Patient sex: M
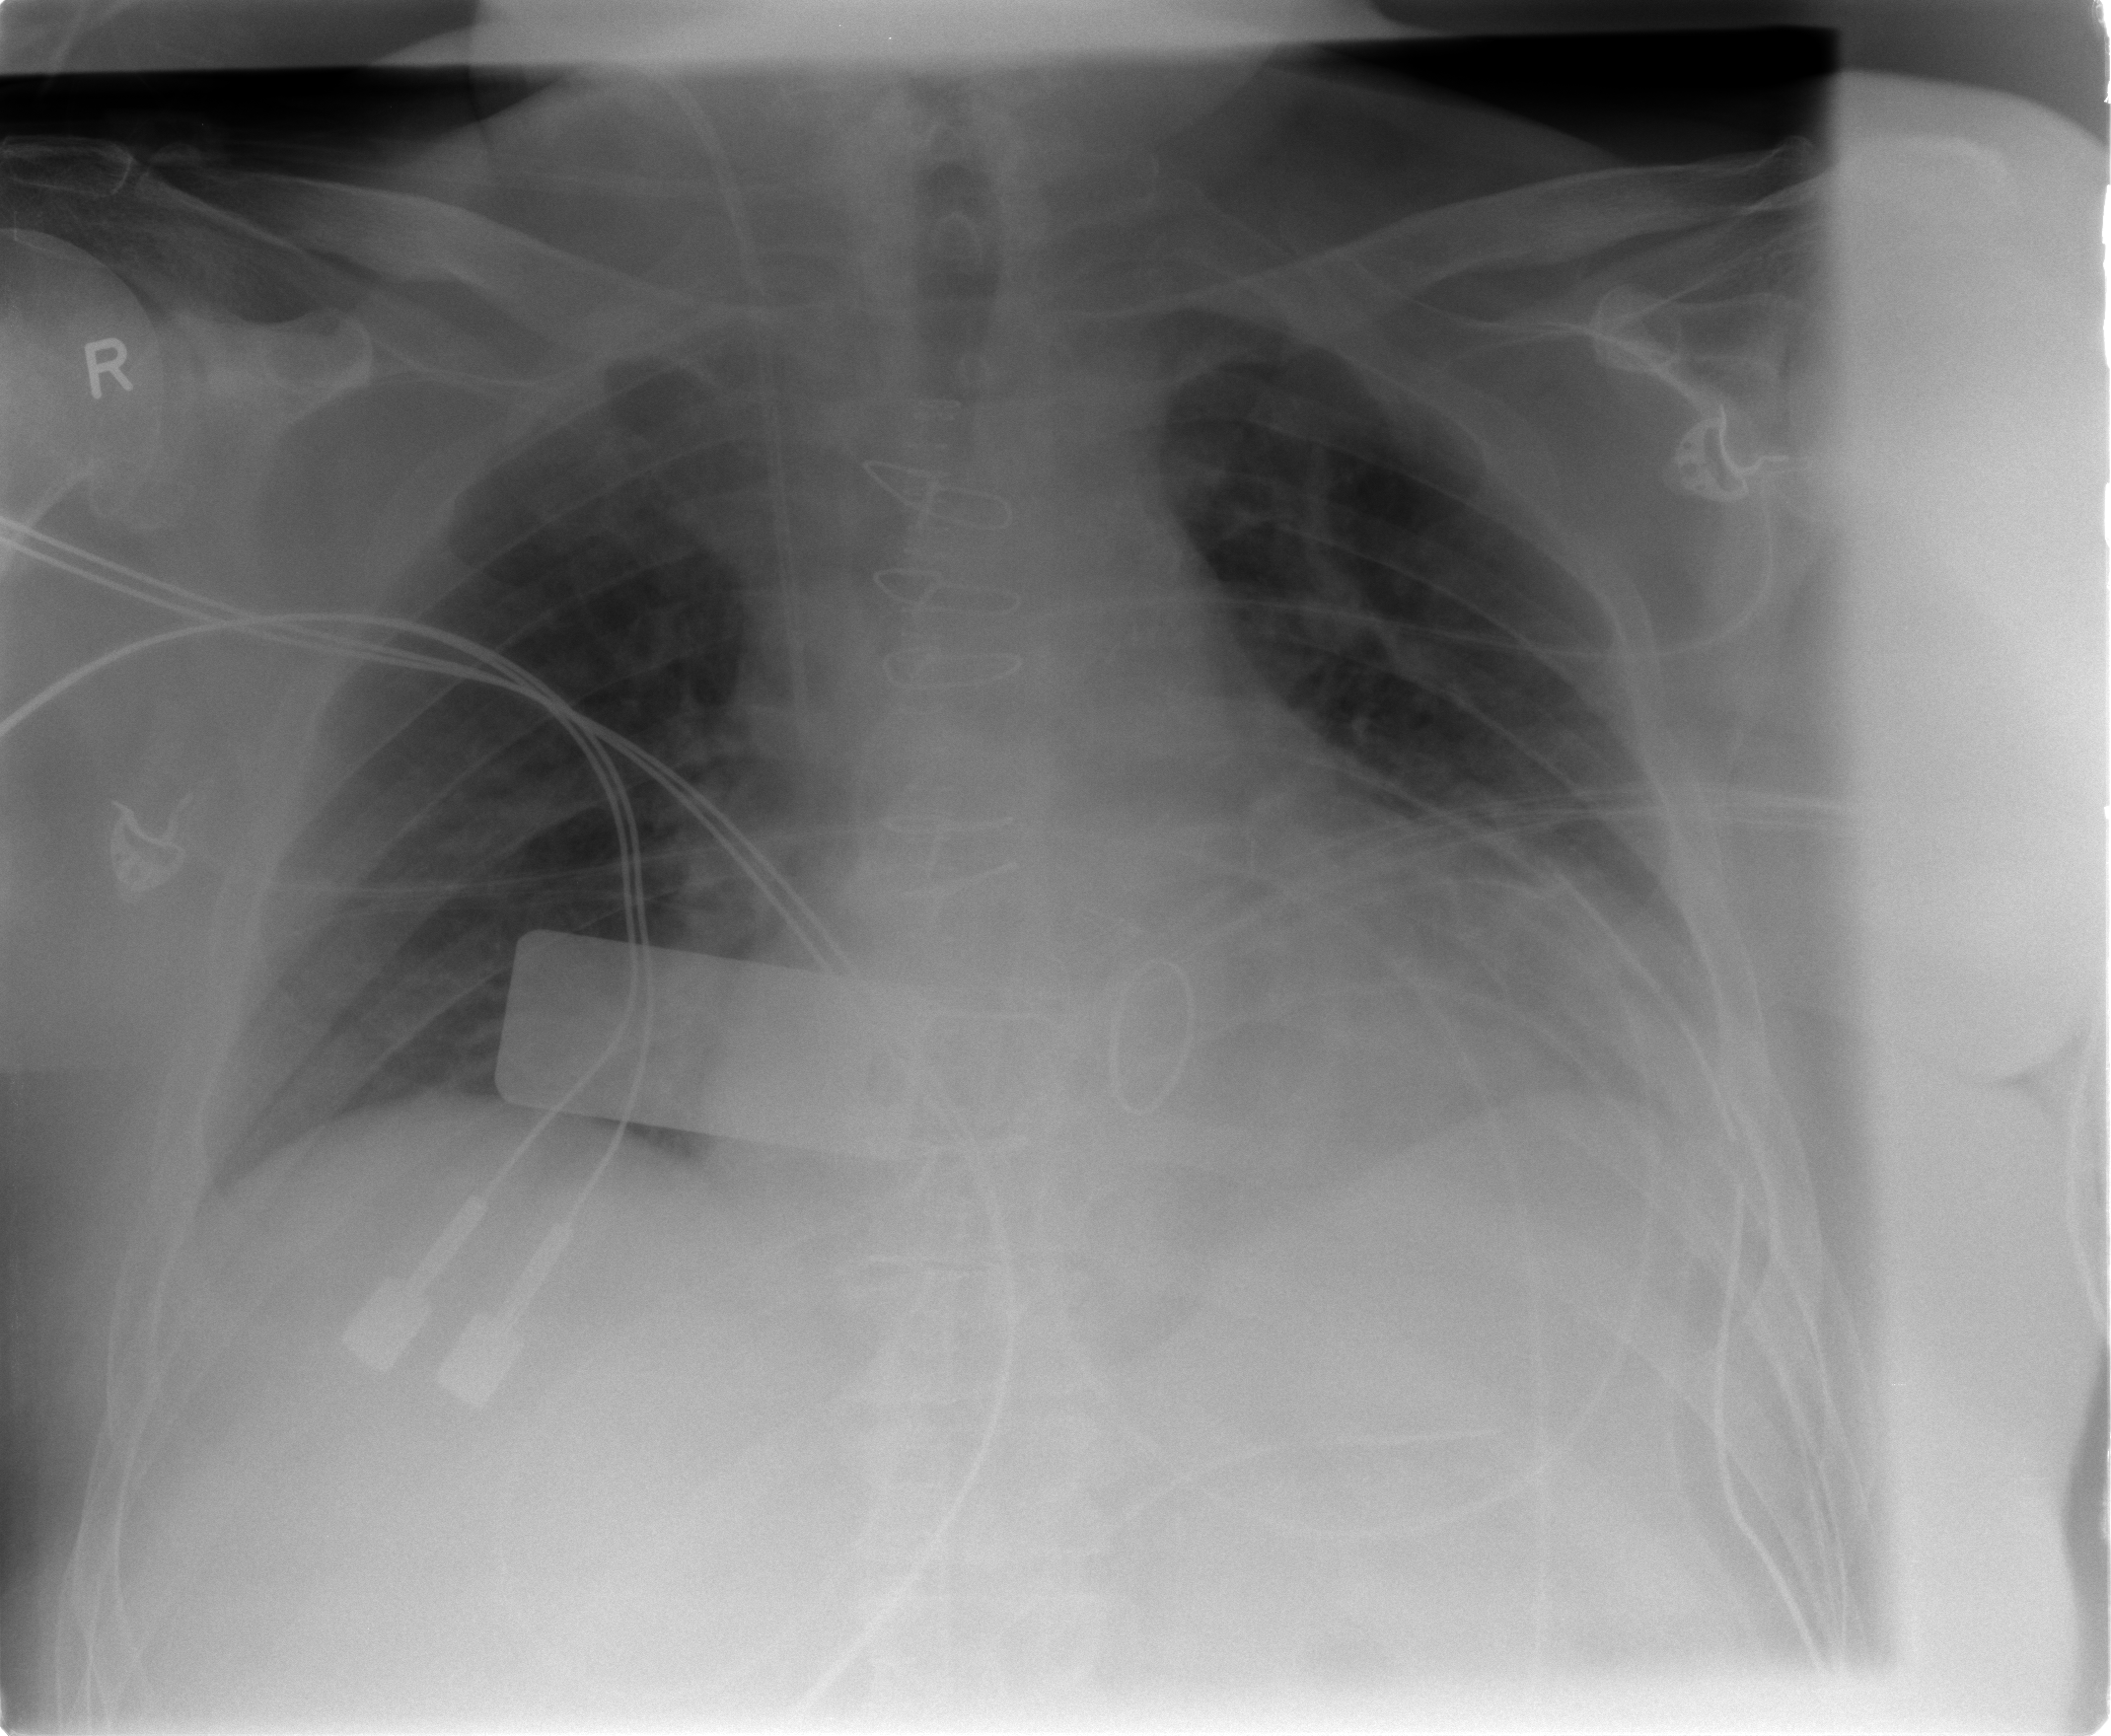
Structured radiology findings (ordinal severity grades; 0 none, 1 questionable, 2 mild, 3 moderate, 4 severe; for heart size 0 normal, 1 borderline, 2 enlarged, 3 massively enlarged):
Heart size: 2
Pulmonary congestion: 2
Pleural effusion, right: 0
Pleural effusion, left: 1
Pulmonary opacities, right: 0
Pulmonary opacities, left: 0
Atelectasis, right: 2
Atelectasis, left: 2